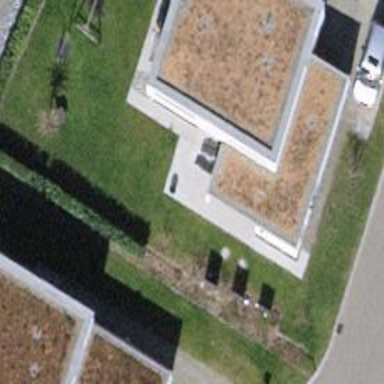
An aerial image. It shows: Detached building with flat roof.